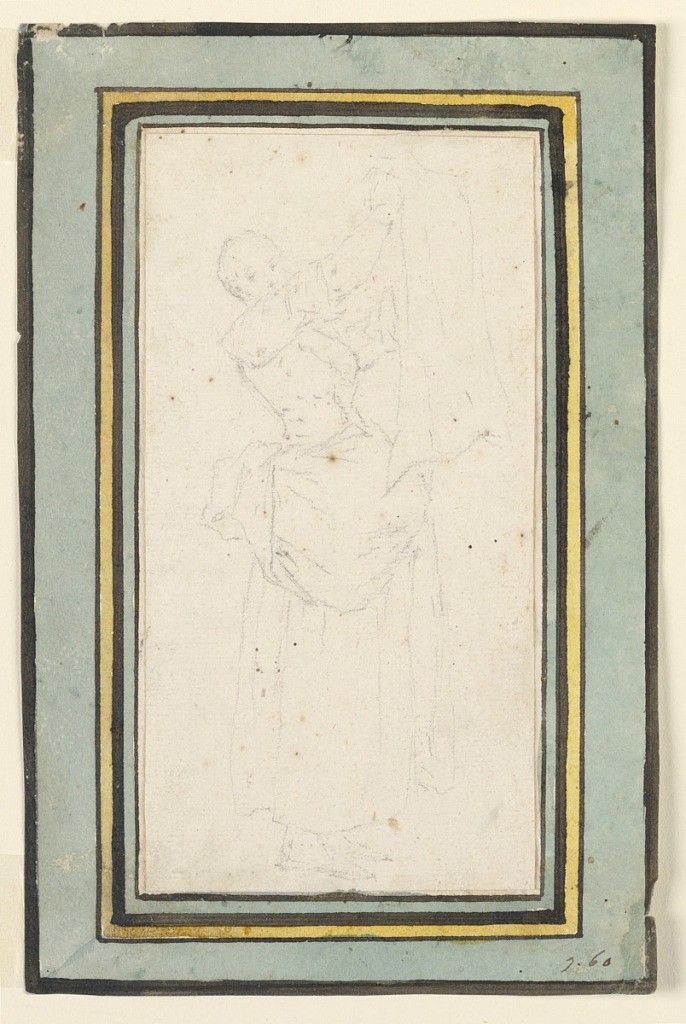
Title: Standing Laundress
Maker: Luigi Vanvitelli, Italian, 1700 – 1773
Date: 1700–1773
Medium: Graphite on paper, lined
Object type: Drawing
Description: A standing woman, facing right, holding a cloth high with both hands.